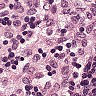
Metastatic tissue present: no